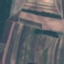
Label: PermanentCrop